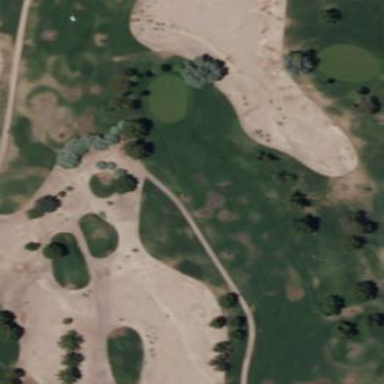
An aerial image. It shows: Scenic golf fairway.